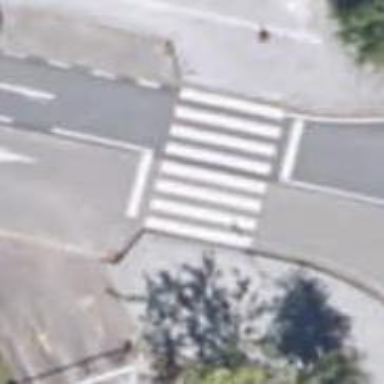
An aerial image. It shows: Marked crossing on the road.